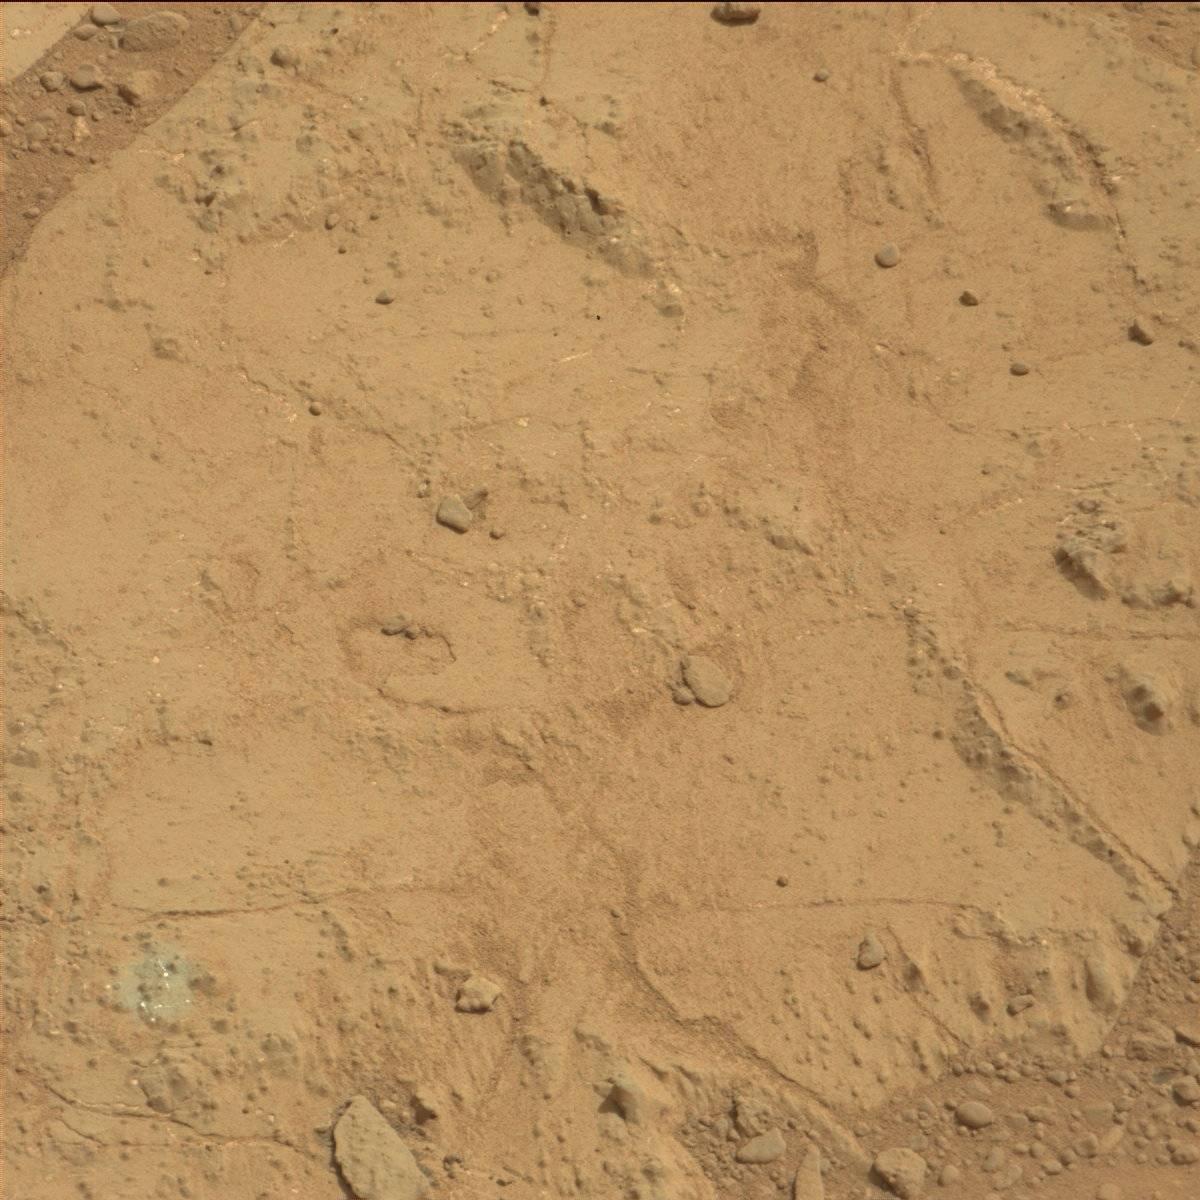
Terrain classes present: Bedrock, Rock, Sand / Soil